Question: Is that possible to give custom warning message in my own API like below? Is 'Resource leak:'ois' is never closed' message related with Java API or JVM?

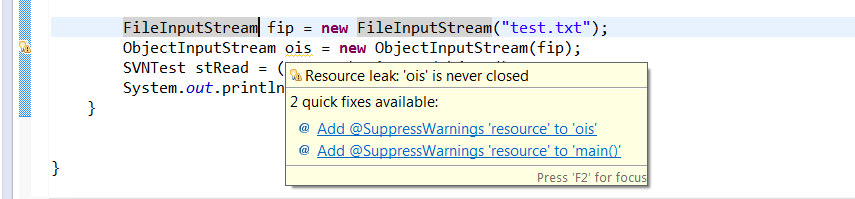
Answer: It's possible using a compiler API. You have to extend an AbstractProcessor and then make sure compiler knows about it.
Lets say we don't like programmers to swear in the source code. So, when someone defines a field with name "shit", we want to show a warning. Here is a simple implementation:
'''
import java.util.List;
import java.util.Set;
import javax.annotation.processing.AbstractProcessor;
import javax.annotation.processing.RoundEnvironment;
import javax.annotation.processing.SupportedAnnotationTypes;
import javax.annotation.processing.SupportedSourceVersion;
import javax.lang.model.SourceVersion;
import javax.lang.model.element.Element;
import javax.lang.model.element.ElementKind;
import javax.lang.model.element.TypeElement;
import javax.tools.Diagnostic.Kind;
@SupportedSourceVersion(SourceVersion.RELEASE_7)
@SupportedAnnotationTypes("*")
public class Test extends AbstractProcessor {
public int shit;
public int foo;
@Override
public boolean process(Set<? extends TypeElement> annotations, RoundEnvironment roundEnv) {
Set<? extends Element> rootElements = roundEnv.getRootElements();
for (Element element : rootElements) {
if (element.getKind() == ElementKind.CLASS) {
List<? extends Element> classElements = element.getEnclosedElements();
for (Element classElement : classElements) {
if (classElement.getKind() == ElementKind.FIELD) {
if (classElement.getSimpleName().contentEquals("shit")) {
processingEnv.getMessager().printMessage(
Kind.WARNING,
"How dare you to swear in the source code?!",
classElement
);
}
}
}
}
}
return false;
}
public static void main(String[] args) {
//
}
}
'''
Now, we want to apply such a processor just for this very class, because there is an ugly bad-called field too.
Using a command line:
'''
javac Test.java
javac -processor Test Test.java
'''
We need to firstly build a processor and then apply it while compiling (in this case to the same file).
And this is the output we get:
'''
Test.java:17: warning: How dare you to swear in the source code?!
public int shit;
^
1 warning
'''
To have the same warning in Eclipse or any other IDE, it's necessary to change compiler settings so it uses this custom processor.
: In the comments, kapep sent a link on how to set a custom processor in Eclipse: <URL>
---
Just for the record: Exactly the same warning may be achieved by implementing interface Closeable:
'''
import java.io.Closeable;
import java.io.IOException;
public class Test implements Closeable {
@Override
public void close() throws IOException {
// TODO Auto-generated method stub
}
public static void main(String[] args) {
new Test();
}
}
'''
And you see the same warning: